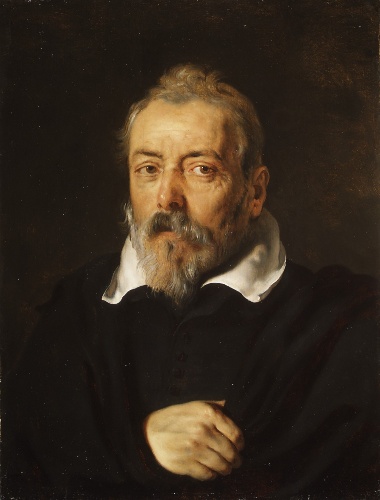
Title: Frans Francken I (1542–1616)
Artist: Peter Paul Rubens
Artist bio: Flemish, Siegen 1577–1640 Antwerp
Object type: Painting
Classification: Paintings
Medium: Oil on wood
Dimensions: 25 1/4 x 19 1/8 in. (64.1 x 48.6 cm)
Department: European Paintings
Credit line: The Friedsam Collection, Bequest of Michael Friedsam, 1931
Accession year: 1932
Repository: Metropolitan Museum of Art, New York, NY
Tags: Men|Portraits|Artists